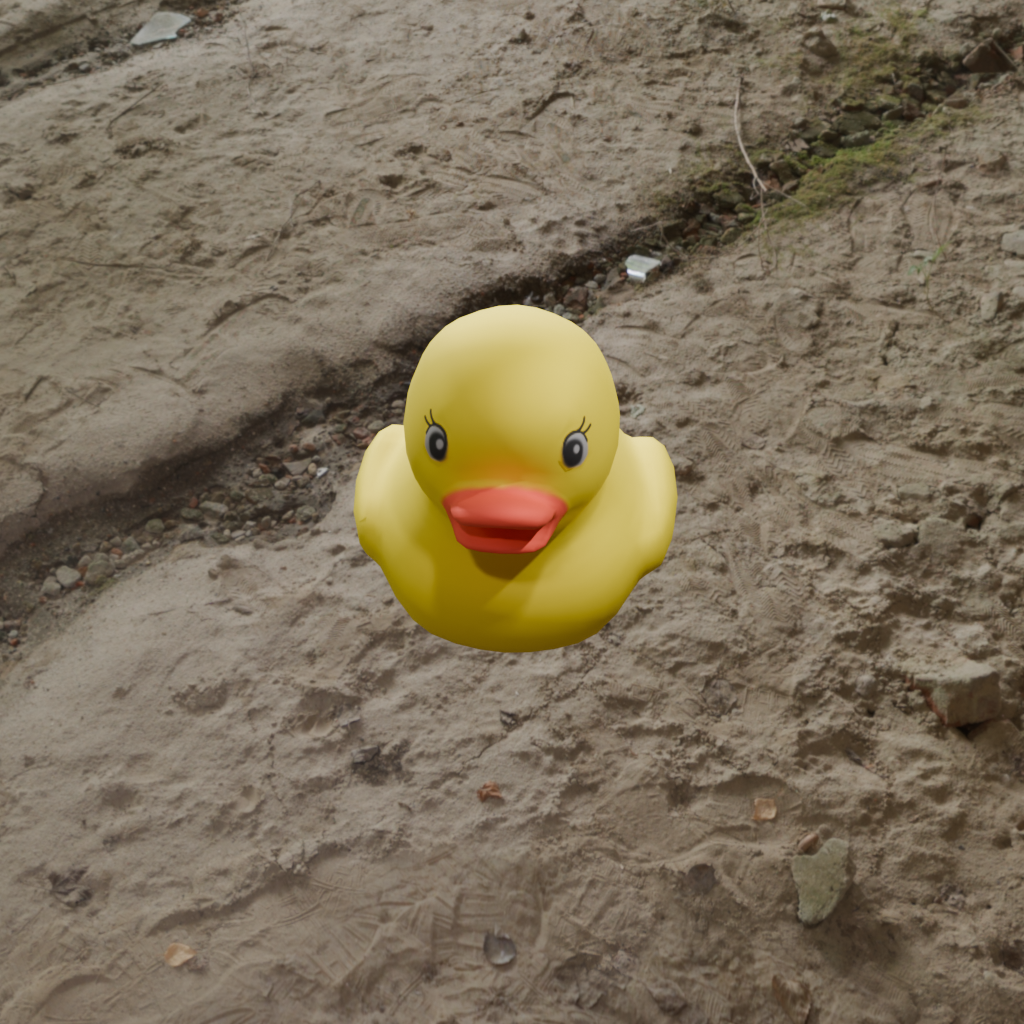
an image of a yellow rubber duck seen from <front> in an interior of an abandoned industrial building.